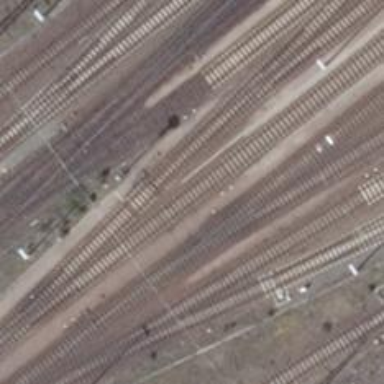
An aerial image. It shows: Railway yard with electrified contact lines.